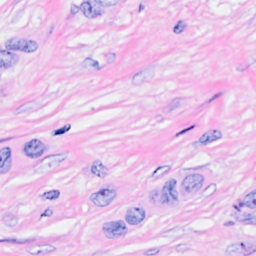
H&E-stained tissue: Breast